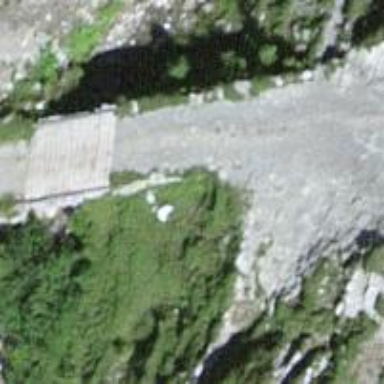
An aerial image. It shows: Track road on bridge with grade 1 track type.